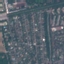
Land use / land cover: Residential